Question: I'm creating a Google Chrome extension and I need to detect when a page's title changes. The page's title is changed like in Twitter: '(num) Twitter' (see the screenshot below) - when a new tweet is posted, the number increments. Example:

I'm trying to detect the title changes of a URL that's loaded in one of my tabs and play a beep sound whenever there's a difference. This check is to be done in a repeated interval and I think that can be accomplished using 'setTimeOut()' function.
I've created a 'manifest.json' as follows:
'''
{
"manifest_version": 2,
"name": "Detect Page Title Changes",
"description": "Blah",
"version": "1.0",
"browser_action": {
"default_icon": "icon.png",
"default_popup": "background.html"
},
"permissions": [
"tabs"
]
}
'''
However, I'm clueless about the rest. I've searched through the docs <URL> I but couldn't find anything that suits my requirements.
Do you have any suggestions? Please include an example, if possible.
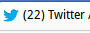
Answer: Instead of arguing in comments that a certain approach is better, let me be more constructive and add an answer by showing a <URL> I co-wrote myself, you may run into. In fact, this code's goal is to report the exact number of unread messages, so yours might be simpler.
My approach is based on <URL>.
Advantages include immediate detection of a change (which would otherwise not be detected until the next poll) and not wasting resources on polls while the condition does not change. Admittedly, the second argument hardly applies here, but the first one still stands.
---
Architecture at a glance:
1. Inject a content script into the page in question.
2. Analyze initial state of the title, report to background page via sendMessage.
3. Register a handler for a title change event.
4. Whenever the event fires and the handler is called, analyze the new state of the title, report to background page via sendMessage.
---
Already step 1 has a gotcha to it. Normal content script injection mechanism, when the content script is defined in the manifest, will inject it in pages upon navigation to a page that matches the URL.
'''
"content_scripts": [
{
"matches": [
"*://theoldreader.com/*"
],
"js": ["observer.js"],
"run_at": "document_idle"
}
]
'''
This works pretty well, . This can happen in development as you're applying changes you've made, or in deployed instances as it is auto-updated. What happens then is that content scripts are re-injected in existing open pages (until navigation happens, like a reload). Therefore, if you rely on manifest-based injection, you should also consider including programmatic injection into already-open tabs when extension initializes:
'''
function startupInject() {
chrome.tabs.query(
{url: "*://theoldreader.com/*"},
function (tabs) {
for (var i in tabs) {
chrome.tabs.executeScript(tabs[i].id, {file: "observer.js"});
}
}
);
}
'''
On the other end, content script instances that were active at the time of extension reload : any 'sendMessage' or similar request will fail. It is, therefore, recommended to always check for exceptions when trying to communicate with the parent extension, and self-terminate (by removing handlers) if it fails:
'''
try {
chrome.runtime.sendMessage({'count' : count});
} catch(e) { // Happens when parent extension is no longer available or was reloaded
console.warn("Could not communicate with parent extension, deregistering observer");
observer.disconnect();
}
'''
---
Step 2 also has a gotcha to it, though it depends on the specifics of the service you're watching. Some pages inside the scope of the content script will not show the number of unread items, but it does not mean that there are no new messages.
After observing how the web service works, I concluded that if the title changes to something without navigation, it's safe to assume the new value if correct, but for the initial title "no new items" should be ignored as unreliable.
So, the analysis code accounts for whether it's the initial reading or handling an update:
'''
function notify(title, changed) {
// ...
var match = /^\((\d+)\)/.exec(title);
var match_zero = /^The Old Reader$/.exec(title);
if (match && match[1]) {
count = match[1];
} else if (match_zero && changed) {
count = 0;
}
// else, consider that we don't know the count
//...
}
'''
It is called with the initial title and 'changed' = 'false' in step 2.
---
'''
var target = document.querySelector('head > title');
var observer = new window.MutationObserver(
function(mutations) {
mutations.forEach(
function(mutation){
notify(mutation.target.textContent, true);
}
);
}
);
observer.observe(target, { subtree: true, characterData: true, childList: true });
'''
For specifics as to why certain options of 'observer.observe' are set, see the <URL>.
Note that 'notify' is called with 'changed' = 'true', so going from "(1) The Old Reader" to "The Old Reader" without navigation is considered to be a "true" change to zero unread messages.